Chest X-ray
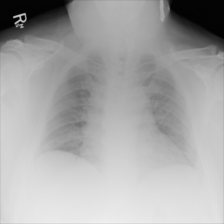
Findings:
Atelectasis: negative
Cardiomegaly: negative
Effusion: negative
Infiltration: negative
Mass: negative
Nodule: negative
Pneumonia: negative
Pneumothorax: negative
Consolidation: negative
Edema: negative
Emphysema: negative
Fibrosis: negative
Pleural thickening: negative
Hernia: negative